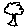
Label: tree